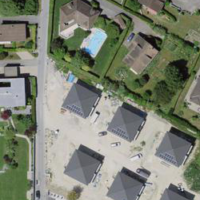
EUNIS habitat code: 55
Species observed at this site:
Laurus nobilis
Galeopsis tetrahit